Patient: sex F, age 69
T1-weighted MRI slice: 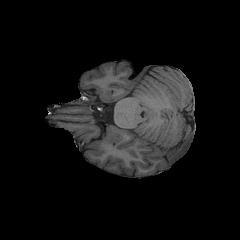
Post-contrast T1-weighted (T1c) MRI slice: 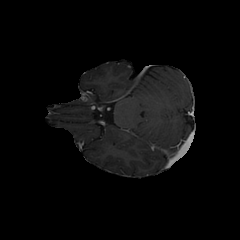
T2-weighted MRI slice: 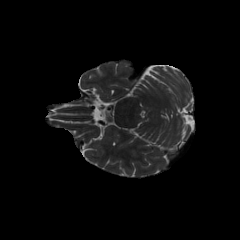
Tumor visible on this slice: no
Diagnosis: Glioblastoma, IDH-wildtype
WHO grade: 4